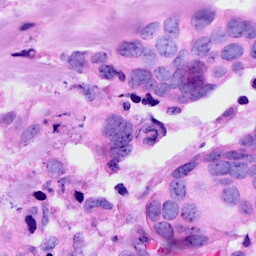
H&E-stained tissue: Breast